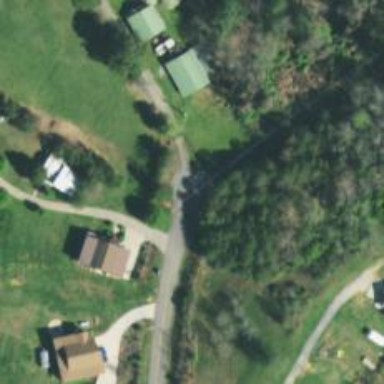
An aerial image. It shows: Turning circle on the road.